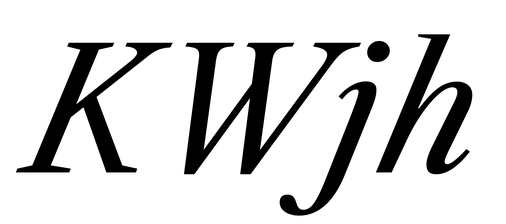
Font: LibreCaslonText-Italic_Italic